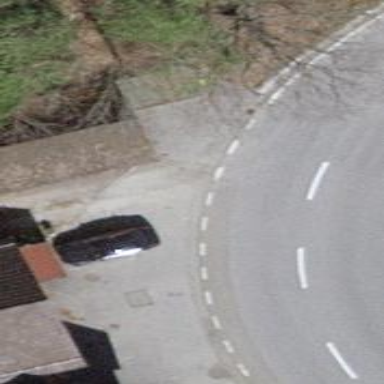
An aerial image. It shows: Bus stop with platform for public transport.